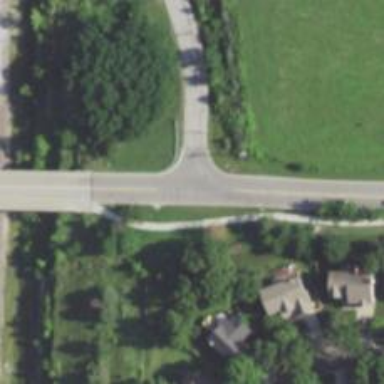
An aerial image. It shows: Tertiary road.